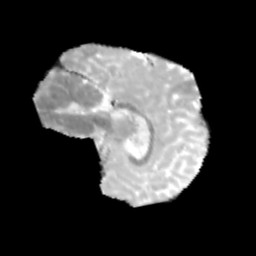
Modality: MD
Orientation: sagittal
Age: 10
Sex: male
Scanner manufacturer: siemens
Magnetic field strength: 3 T
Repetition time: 3.8 s
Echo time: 0.07 s